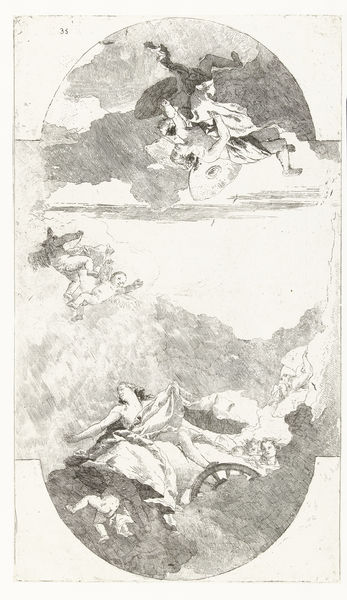
Titel: Diana stuurt winden om Iphigenia te redden
Künstler: Giovanni Domenico Tiepolo
Standort: Amsterdam
Institution: Rijksmuseum
Schlagwörter: arch, church, hands, people, white, black, figures, lady, woman, gown, picture, print, angel, angels, cloud, clouds, gods, heaven, sky, mountains, light, black and white, frame, fabric, sketch, fly, flying, myth, faces, falling, wind, cherub, cupids, cathedral, ceiling, detail, pencil, heavens, religion, circle, god, goddess, shade, baby, gesture, float, wheel, floating, earth, babies, firmament, penci, spokes, reaching, climbing, rising, a lady, the sky, heaaven